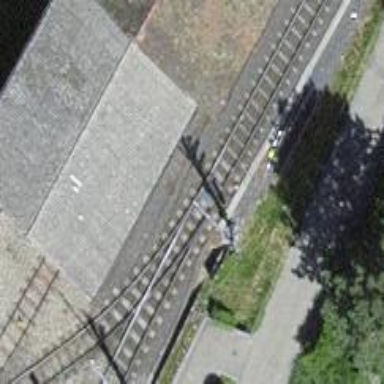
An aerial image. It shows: Railway switch.